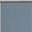
Piece: xx